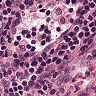
Metastatic tissue present: no